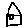
Label: house